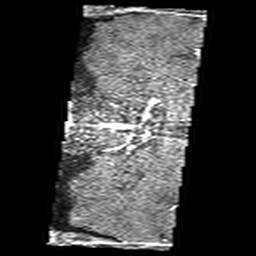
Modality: angio
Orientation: coronal
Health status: ill
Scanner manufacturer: siemens
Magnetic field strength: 3 T
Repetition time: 0.022 s
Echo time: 0.00399 s